The plot is a signal-to-image rendering of a rotating shaft's vibration measurement. Determine the machine's mechanical condition. Answer with exactly one of: normal, misalignment, unbalance, looseness.
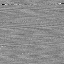
Answer: normal